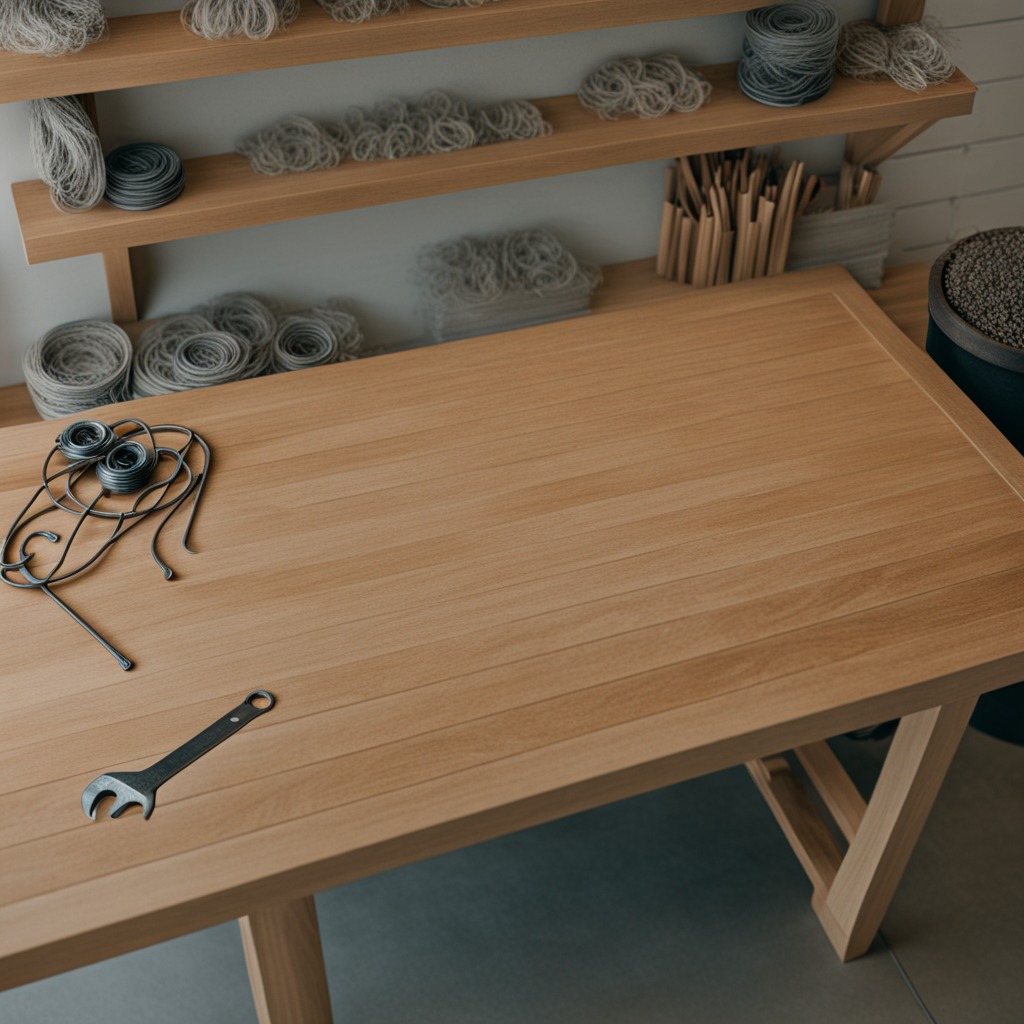
A wrench is lying on a workbench inside a coastal fishing gear workshop.